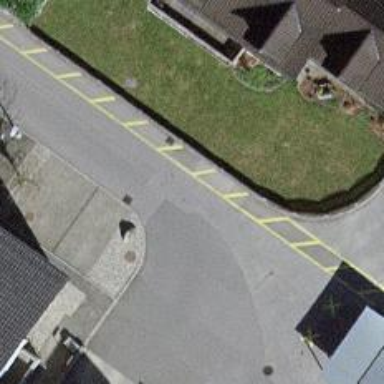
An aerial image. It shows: Footway with pebblestone surface.